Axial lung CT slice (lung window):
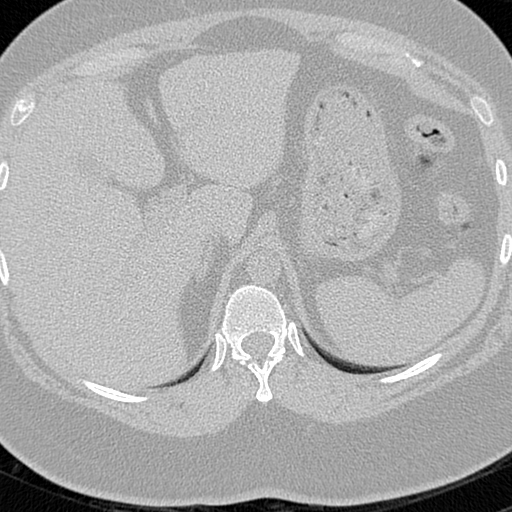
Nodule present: no